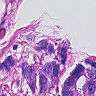
Metastatic tissue present: yes